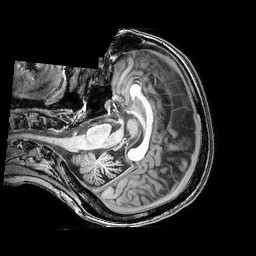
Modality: T1w
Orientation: axial
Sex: female
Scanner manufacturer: philips
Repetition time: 0.008203 s
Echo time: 0.00376 s